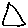
Label: triangle